Question: I'm having some problems with the <URL>. I have configured the route descriptions for my service, but the resulting POST does not contain a body.
My Service looks like this:
'''
/// <summary>
/// Define your ServiceStack web service request (i.e. Request DTO).
/// </summary>
/// <remarks>The route is defined here rather than in the AppHost.</remarks>
[Api("GET or DELETE a single movie by Id. Use POST to create a new Movie and PUT to update it")]
[Route("/movie", "POST", Summary = @"POST a new movie", Notes = "Send a movie here")]
[Route("/movie/{Id}", "GET,PUT,DELETE", Summary = @"GET, PUT, or DELETE a movie", Notes = "GET a specific movie by Id, or PUT a thing, or delete a movie")]
public class Movie
{
/// <summary>
/// Initializes a new instance of the movie.
/// </summary>
public Movie()
{
this.Genres = new List<string>();
}
/// <summary>
/// Gets or sets the id of the movie. The id will be automatically incremented when added.
/// </summary>
//[AutoIncrement]
[ApiMember(Name = "Id", Description = "The Id of this movie", ParameterType = "body", DataType = "string", IsRequired = false)]
public string Id { get; set; }
[ApiMember(Name = "ImdbId", Description = "The ImdbId of this movie", ParameterType = "body", DataType = "string", IsRequired = false)]
public string ImdbId { get; set; }
[ApiMember(Name = "Title", Description = "The Title of this movie", ParameterType = "body", DataType = "string", IsRequired = false)]
public string Title { get; set; }
[ApiMember(Name = "Rating", Description = "The Rating of this movie", ParameterType = "body", DataType = "decimal", IsRequired = false)]
public decimal Rating { get; set; }
[ApiMember(Name = "Director", Description = "The Director of this movie", ParameterType = "string", DataType = "string", IsRequired = false)]
public string Director { get; set; }
[ApiMember(Name = "ReleaseDate", Description = "The ReleaseDate of this movie", ParameterType = "string", DataType = "Date", IsRequired = false)]
public DateTime ReleaseDate { get; set; }
[ApiMember(Name = "TagLine", Description = "The TagLine of this movie", ParameterType = "string", DataType = "string", IsRequired = false)]
public string TagLine { get; set; }
[ApiMember(Name = "Genres", Description = "The Genres of this movie", ParameterType = "string", DataType = "string", IsRequired = false)]
public List<string> Genres { get; set; }
}
/// <summary>
/// Define your ServiceStack web service response (i.e. Response DTO).
/// </summary>
public class MovieResponse
{
/// <summary>
/// Gets or sets the movie.
/// </summary>
public Movie Movie { get; set; }
}
/// <summary>
/// Create your ServiceStack restful web service implementation.
/// </summary>
public class MovieService : Service
{
public IMovieRepository MovieRepository { get; set; }
/// <summary>
/// GET /movies/{Id}
/// </summary>
public MovieResponse Get(Movie movie)
{
var item = MovieRepository.FindOne(new ObjectId(movie.Id));
return new MovieResponse
{
Movie = item,
};
}
/// <summary>
/// POST /movies
///
/// returns HTTP Response =>
/// 201 Created
/// Location: http://localhost/ServiceStack.MovieRest/movies/{newMovieId}
///
/// {newMovie DTO in [xml|json|jsv|etc]}
///
/// </summary>
public object Post(Movie movie)
{
MovieRepository.Save(movie);
var newMovieId = movie.Id;
var newMovie = new MovieResponse
{
Movie = MovieRepository.FindOne(new ObjectId(movie.Id))
};
return new HttpResult(newMovie)
{
StatusCode = HttpStatusCode.Created,
Headers = {
{ HttpHeaders.Location, base.Request.AbsoluteUri.CombineWith(newMovieId) }
}
};
}
/// <summary>
/// PUT /movies/{id}
/// </summary>
public object Put(Movie movie)
{
MovieRepository.Save(movie);
return new HttpResult
{
StatusCode = HttpStatusCode.NoContent,
Headers = {
{ HttpHeaders.Location, this.RequestContext.AbsoluteUri.CombineWith(movie.Id) }
}
};
}
/// <summary>
/// DELETE /movies/{Id}
/// </summary>
public object Delete(Movie request)
{
MovieRepository.Remove(new ObjectId(request.Id));
return new HttpResult
{
StatusCode = HttpStatusCode.NoContent,
Headers = {
{ HttpHeaders.Location, this.RequestContext.AbsoluteUri.CombineWith(request.Id) }
}
};
}
}
/// <summary>
/// Define your ServiceStack web service request (i.e. Request DTO).
/// </summary>
/// <remarks>The route is defined here rather than in the AppHost.</remarks>
[Api("Find movies by genre, or all movies if no genre is provided")]
[Route("/movies", "GET, OPTIONS")]
[Route("/movies/genres/{Genre}")]
public class Movies
{
public string Genre { get; set; }
}
/// <summary>
/// Define your ServiceStack web service response (i.e. Response DTO).
/// </summary>
public class MoviesResponse
{
/// <summary>
/// Gets or sets the list of movies.
/// </summary>
public List<Movie> Movies { get; set; }
}
/// <summary>
/// Create your ServiceStack RESTful web service implementation.
/// </summary>
public class MoviesService : Service
{
public IMovieRepository MovieRepository { get; set; }
/// <summary>
/// GET /movies
/// GET /movies/genres/{Genre}
/// </summary>
public object Get(Movies request)
{
return new MoviesResponse
{
Movies = MovieRepository.FindAll().ToList()
};
}
}
'''
The Swagger interface appears to have picked up the elements correctly:

The results is a 500 error:
'''
POST http://localhost:57853/movie HTTP/1.1
Host: localhost:57853
Connection: keep-alive
Content-Length: 0
Accept: application/json, text/javascript, */*; q=0.01
Origin: http://localhost:57853
X-Requested-With: XMLHttpRequest
User-Agent: Mozilla/5.0 (Windows NT 6.1; WOW64) AppleWebKit/537.17 (KHTML, like Gecko) Chrome/24.0.1312.57 Safari/537.17
Content-Type: application/json
Referer: http://localhost:57853/swagger-ui/index.html
Accept-Encoding: gzip,deflate,sdch
Accept-Language: en-GB,en;q=0.8,en-US;q=0.6
Accept-Charset: ISO-8859-1,utf-8;q=0.7,*;q=0.3
'''
The POST body is not attached by Swagger. The Content-Length:0. The results is an empty request object, which results in a NullReferenceException.
Can anyone see anything that I am doing wrong?
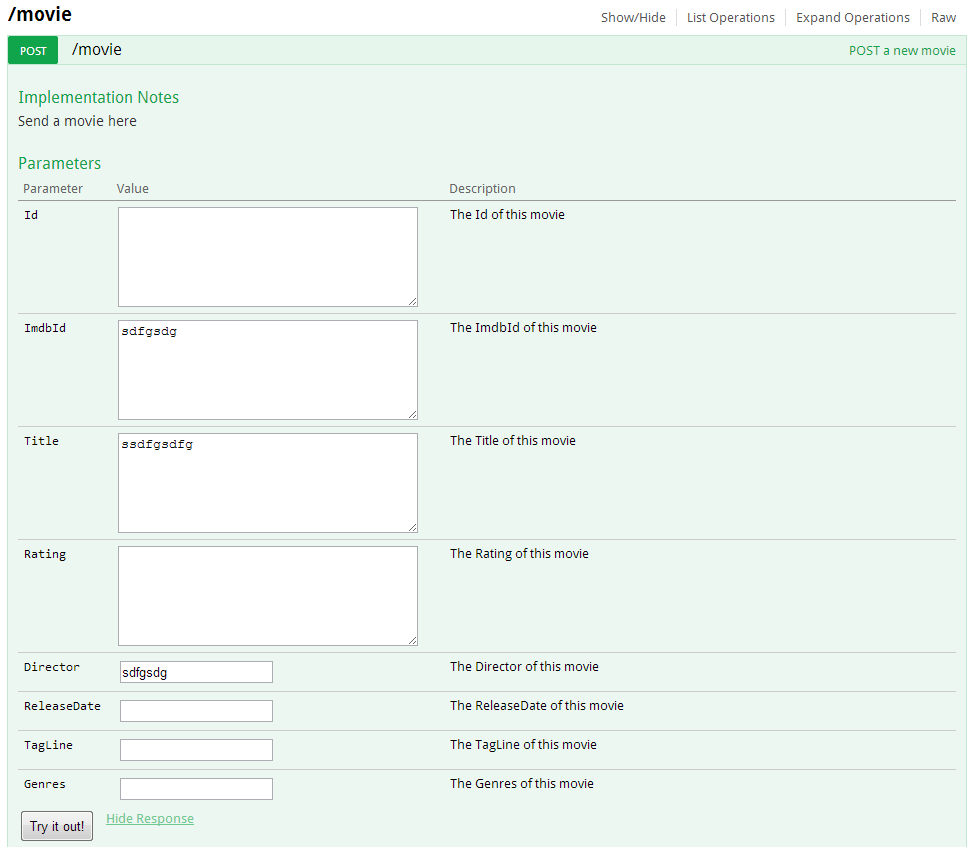
Answer: A couple issues I see...
- I think you're trying to mimic a Form post using Swagger-UI. This feature was just added to swagger (<URL>.
see example here <URL>
Using Chrome or Firebug you can set a breakpoint around line #1182 in swagger-ui.js to see how it's building up the request body contents (bodyParam variable)